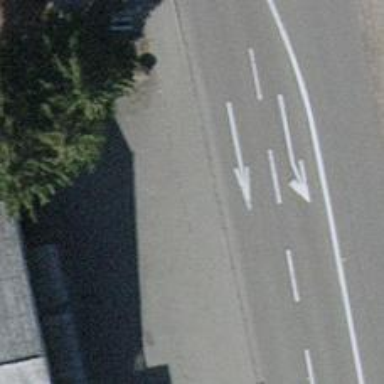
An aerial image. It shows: Railway crossing with traffic signals.